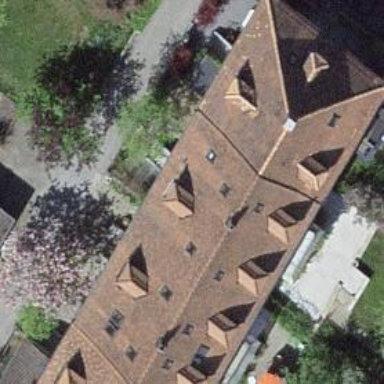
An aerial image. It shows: Gabled roof house.